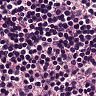
Metastatic tissue present: no